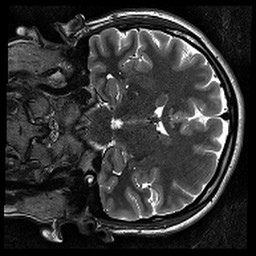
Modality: T2w
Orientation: coronal
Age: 20
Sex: female